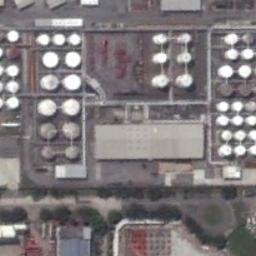
Label: storage tanks